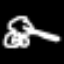
Label: frog